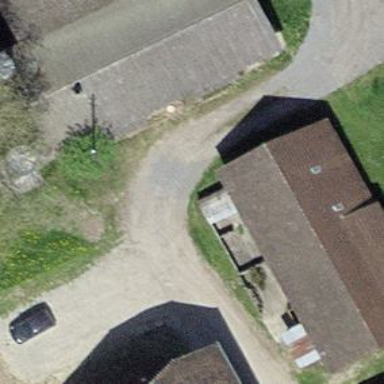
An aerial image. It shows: Sty building.